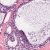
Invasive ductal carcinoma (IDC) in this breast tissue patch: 0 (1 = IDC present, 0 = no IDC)